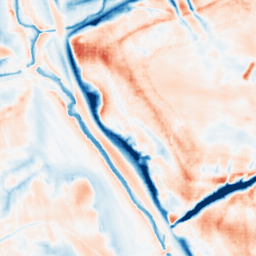
Category: multiscale
Decomposition family: dog_multiscale
Decomposition parameters: sigma_ratio: 1.6
n_scales: 6
base_sigma: 0.5
Upsampling method: sinc_blackman
Upsampling parameters: scale: 2
kernel_size: 4
Upsampling scale: 2